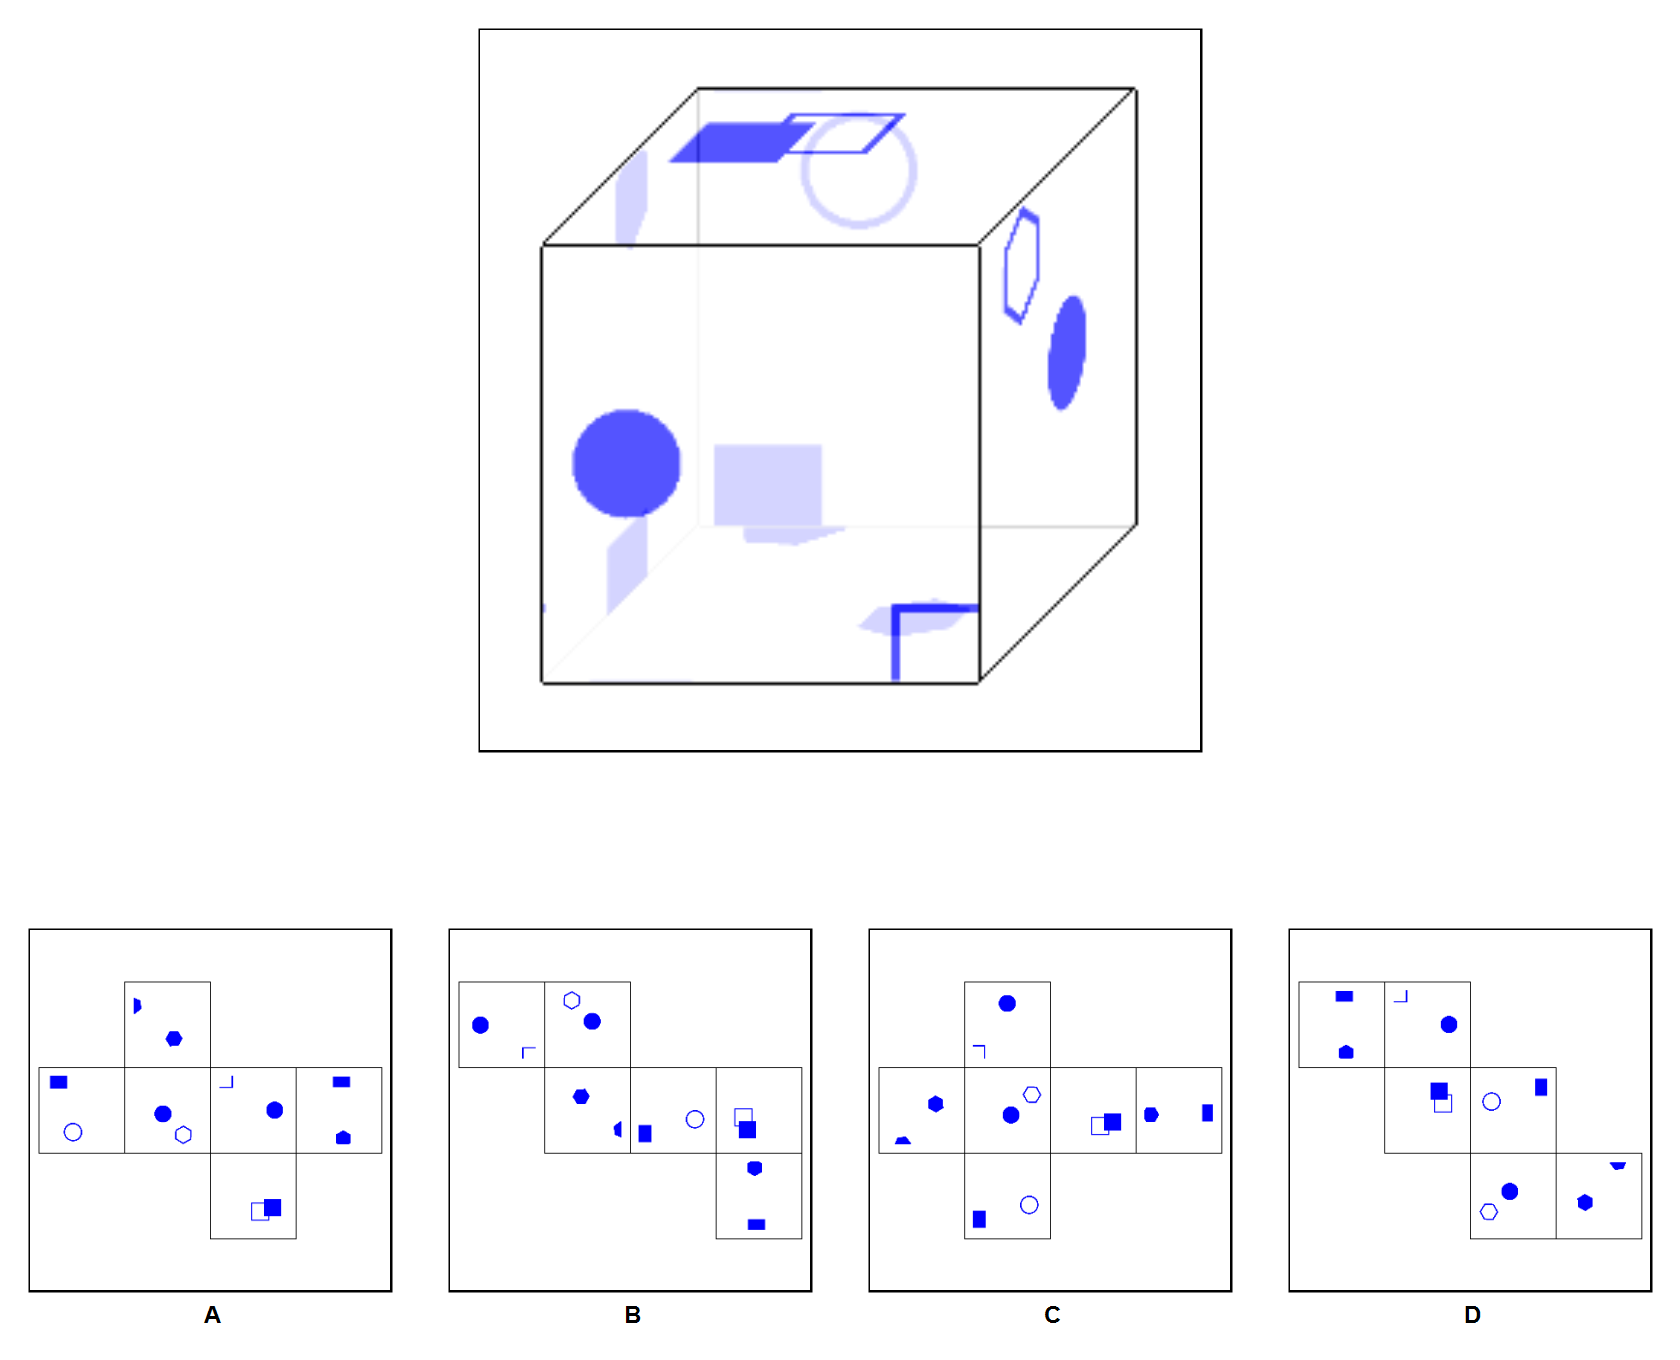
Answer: D